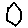
Label: hexagon